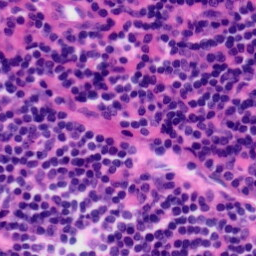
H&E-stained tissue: Tonsil